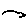
Label: bird